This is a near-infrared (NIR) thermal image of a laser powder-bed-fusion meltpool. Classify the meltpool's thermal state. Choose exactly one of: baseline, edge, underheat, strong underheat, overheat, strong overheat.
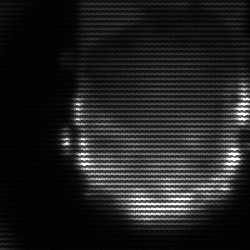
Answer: baseline